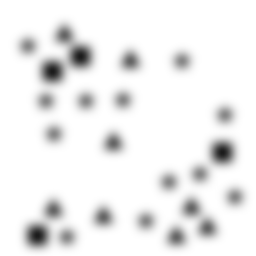
Squares: 4
Triangles: 8
Stars: 12
Total shapes: 24